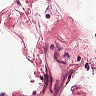
Metastatic tissue present: no